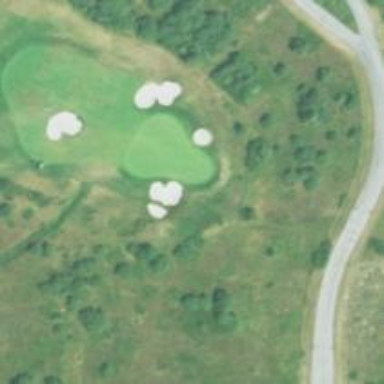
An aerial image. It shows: Golf hole.